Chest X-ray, AP view. Patient: 67 years old, sex M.
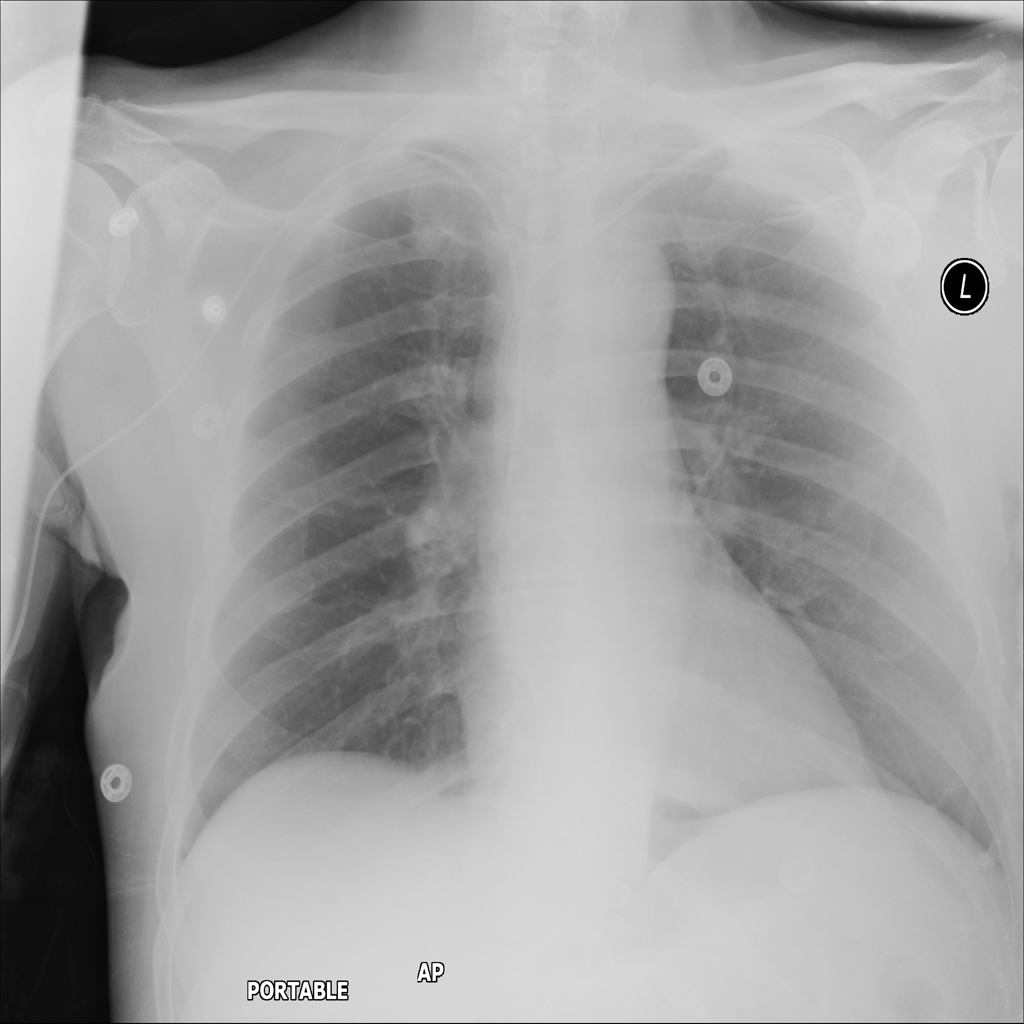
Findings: No Finding